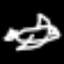
Label: airplane